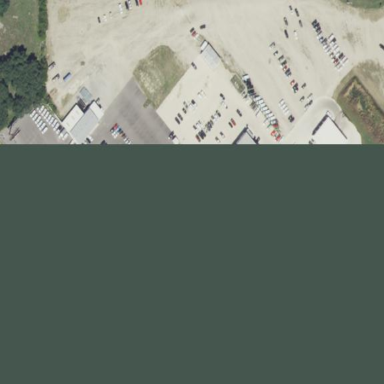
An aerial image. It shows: Car shop building.